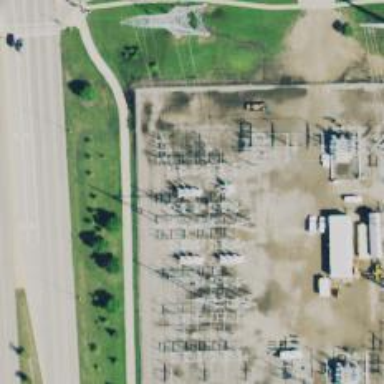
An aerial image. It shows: Switch used for power control.